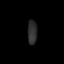
Tissue: skin
Cell type: Epithelial cells
Senescence score: 0.2225
Nuclear area (px): 222
Mean DAPI intensity: 45.626